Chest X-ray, PA view. Patient: 32 years old, sex F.
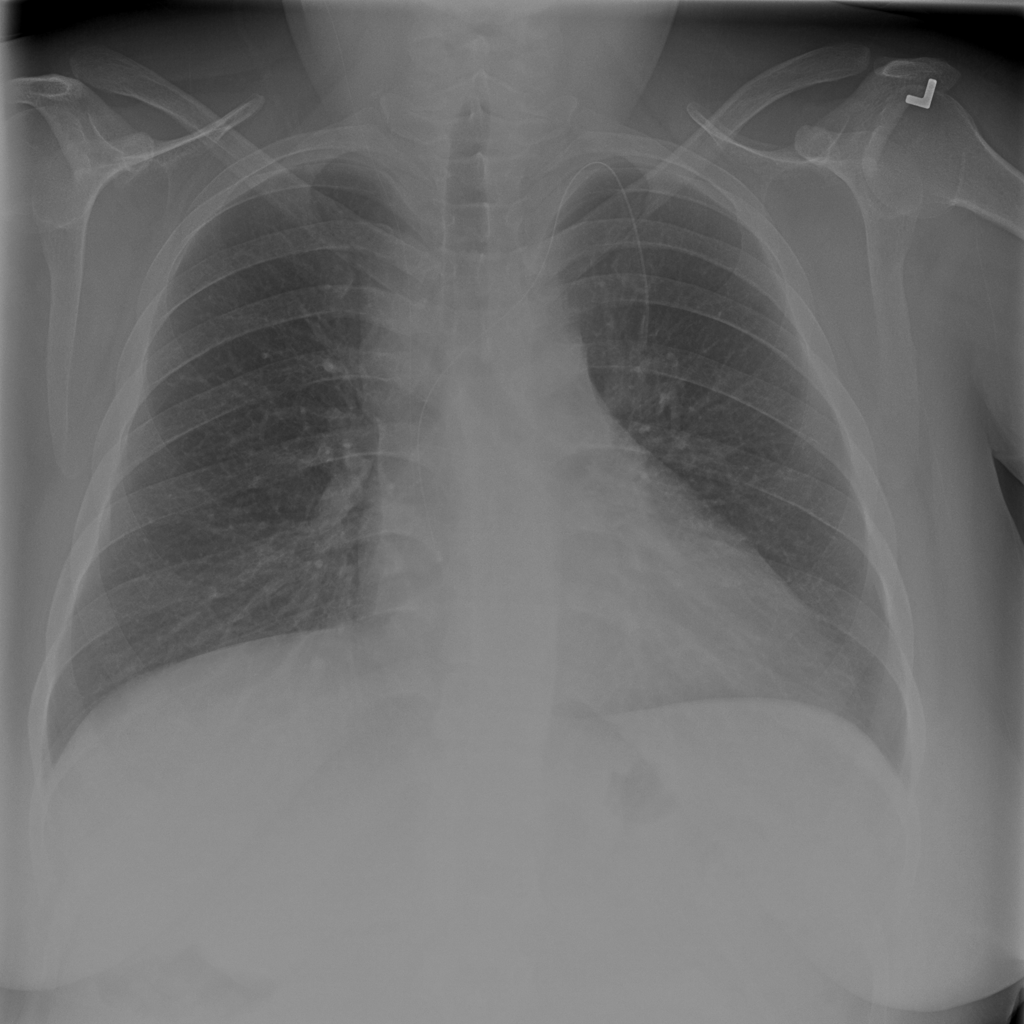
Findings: No Finding